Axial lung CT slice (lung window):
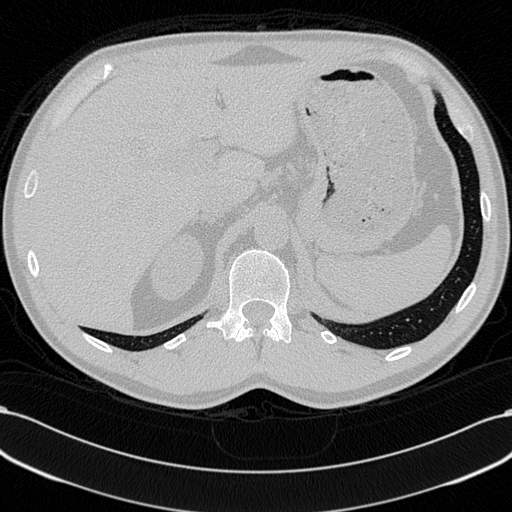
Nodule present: no